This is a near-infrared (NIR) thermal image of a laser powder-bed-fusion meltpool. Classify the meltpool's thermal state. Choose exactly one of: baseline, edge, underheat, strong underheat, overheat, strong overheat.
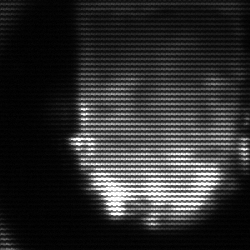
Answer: baseline